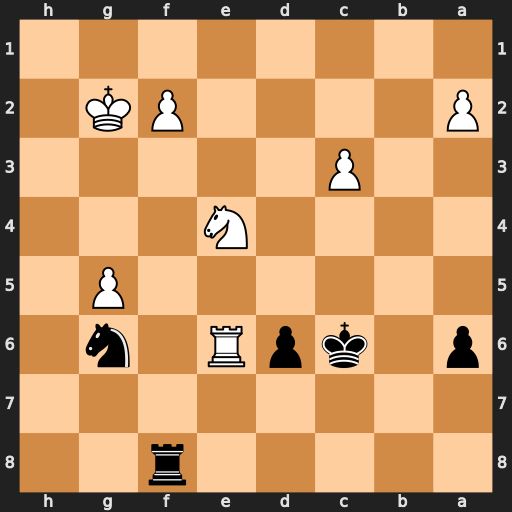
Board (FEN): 5r2/8/p1kpR1n1/6P1/4N3/2P5/P4PK1/8
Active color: b
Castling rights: -
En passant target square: -
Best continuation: Nf4+ Kg3 Nxe6